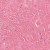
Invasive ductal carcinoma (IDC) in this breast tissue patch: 0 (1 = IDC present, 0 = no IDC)